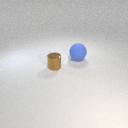
large blue rubber sphere behind small brown metal cylinder